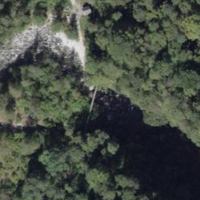
EUNIS habitat code: 44
Species observed at this site:
Populus tremula